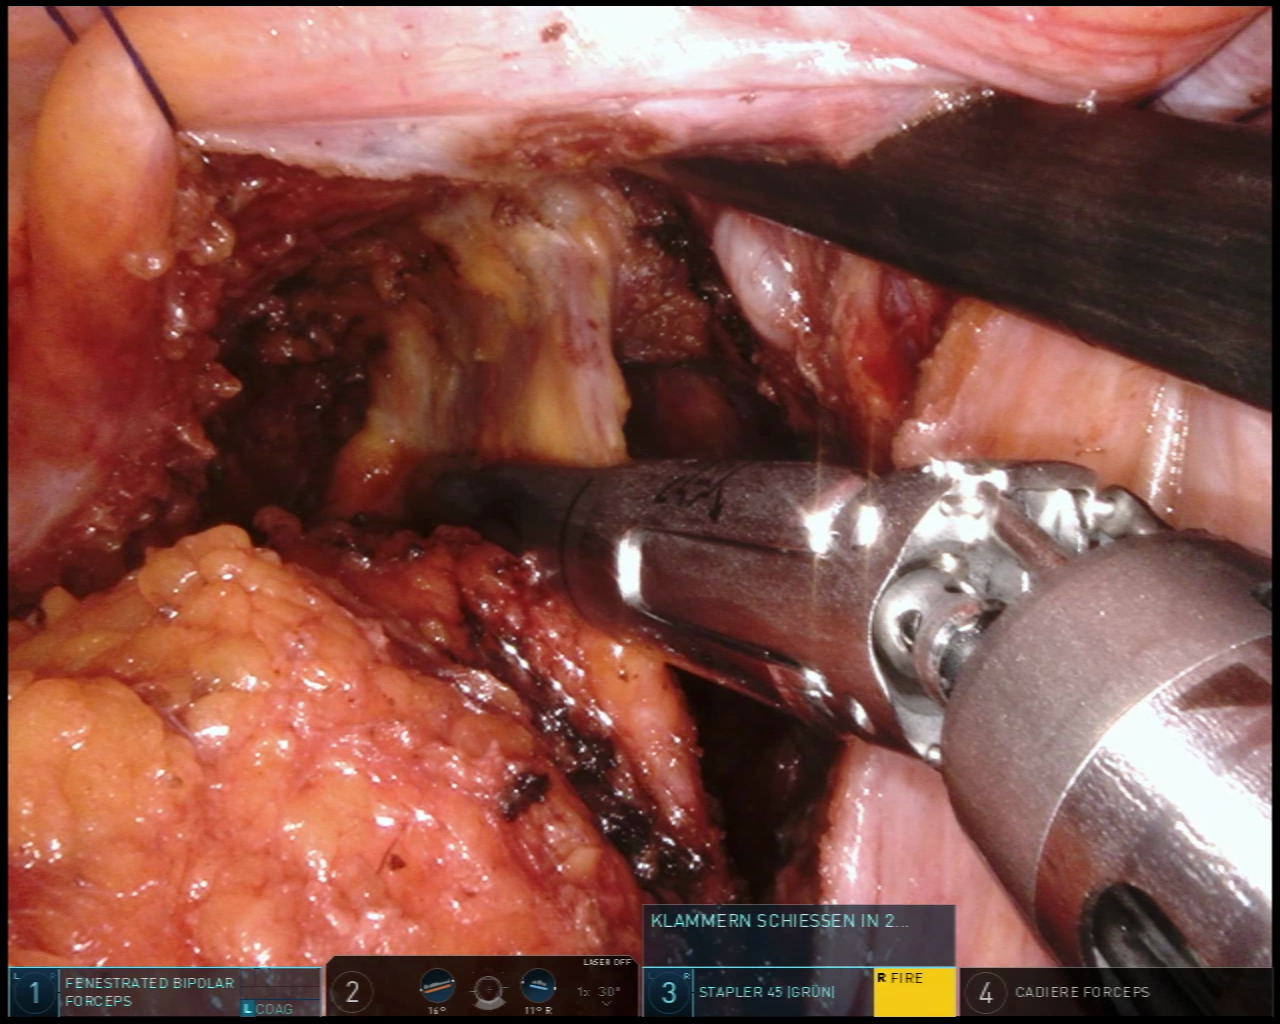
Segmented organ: vesicular_glands
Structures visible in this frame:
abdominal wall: no
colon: no
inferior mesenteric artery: no
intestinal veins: no
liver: no
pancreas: no
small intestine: no
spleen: no
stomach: no
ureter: no
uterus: no
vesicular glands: yes